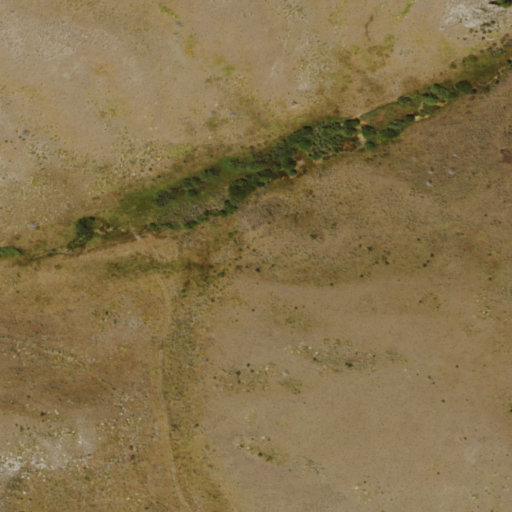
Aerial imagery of valley in Nevada named East Fork Robinson Canyon containing grassland and shrub